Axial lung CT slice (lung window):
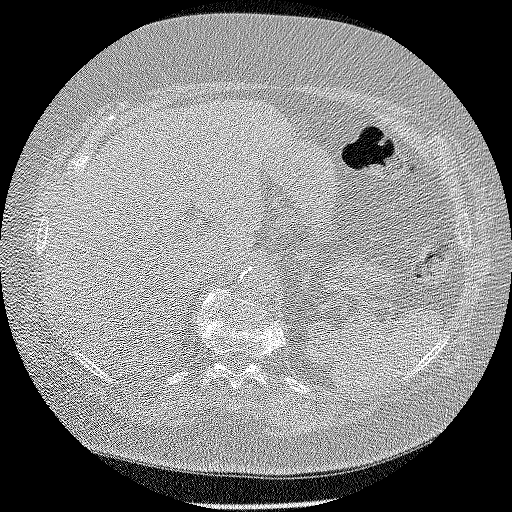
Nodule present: no